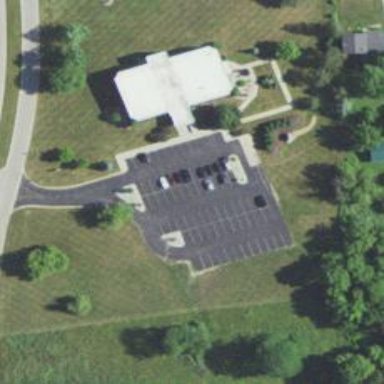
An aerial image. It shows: Parking area.